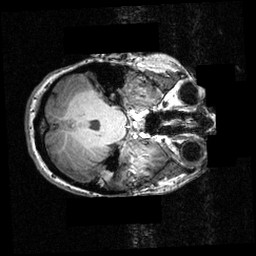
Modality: T1w
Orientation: axial
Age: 25
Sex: female
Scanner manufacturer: siemens
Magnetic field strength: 3.951 T
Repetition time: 1.5 s
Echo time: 0.00335 s